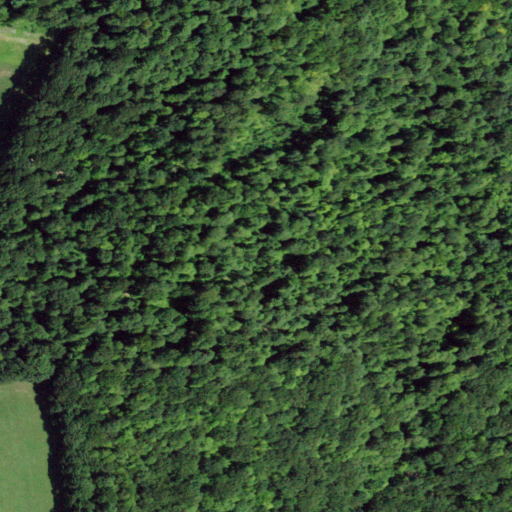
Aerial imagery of mountain in New York named Bear Hill containing deciduous forest, mixed forest, evergreen forest, and pasture